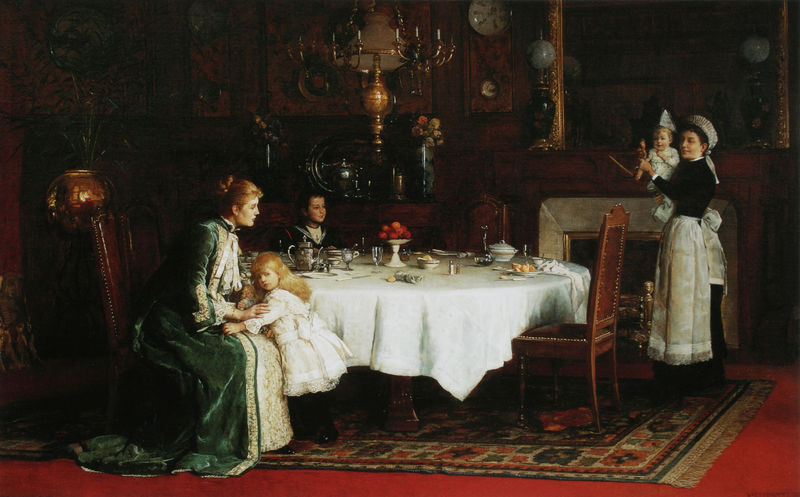
Titel: Infantry in Arms
Künstler: William Henry Lippincott
Standort: Philadelphia (Pennsylvania)
Institution: Pennsylvania Academie of the Fine Arts
Schlagwörter: mann, weiß, frauen, grün, mädchen, sitzen, frau, hut, kleid, lampe, stuhl, stühle, tisch, zimmer, dame, rot, muster, teppich, dienerin, falten, rahmen, samt, stehen, teller, bildnis, herr, innenraum, porträt, spiegel, tischdecke, tischtuch, boden, gold, interieur, decke, familie, familienbildnis, kind, mutter, pflanze, genre, kinder, stock, vase, adelige, schürze, äpfel, magd, jungen, baby, essen, tafel, salon, uhr, bedienstete, dienstmädchen, esszimmer, kronleuchter, leuchter, lüster, esstisch, palme, junge, rüschen, geschirr, kinderfrau, mahlzeit, kleinkind, gedeckt, mamsell, obstschale, besteck, schüsseln, grünes kleid, säugling, mittagessen, gedeckter tisch, personal, gemeinschaft, kindermädchen, papierhut, amerikanisch, whistler, großbürgertum